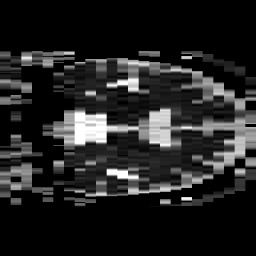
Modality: ADC
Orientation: coronal
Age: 50
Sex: male
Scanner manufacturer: philips
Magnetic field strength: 3 T
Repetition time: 3.742 s
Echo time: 0.059 s